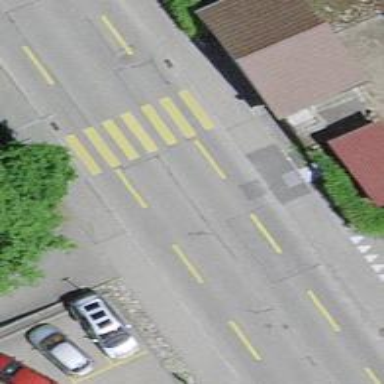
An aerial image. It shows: Zebra crossing on the road.